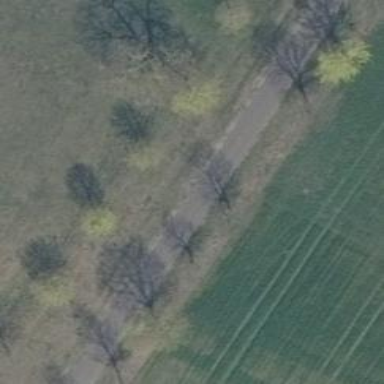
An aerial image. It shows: Unclassified paved road.